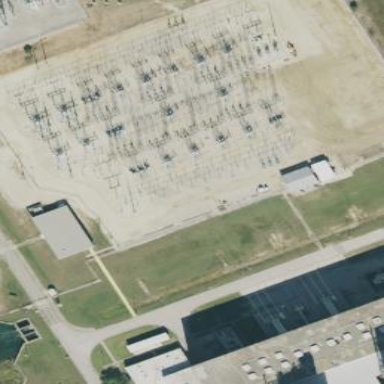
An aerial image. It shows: Outdoor power substation enclosed by fence. The substation operates at the transmission level.